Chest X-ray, PA view. Patient: 55 years old, sex M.
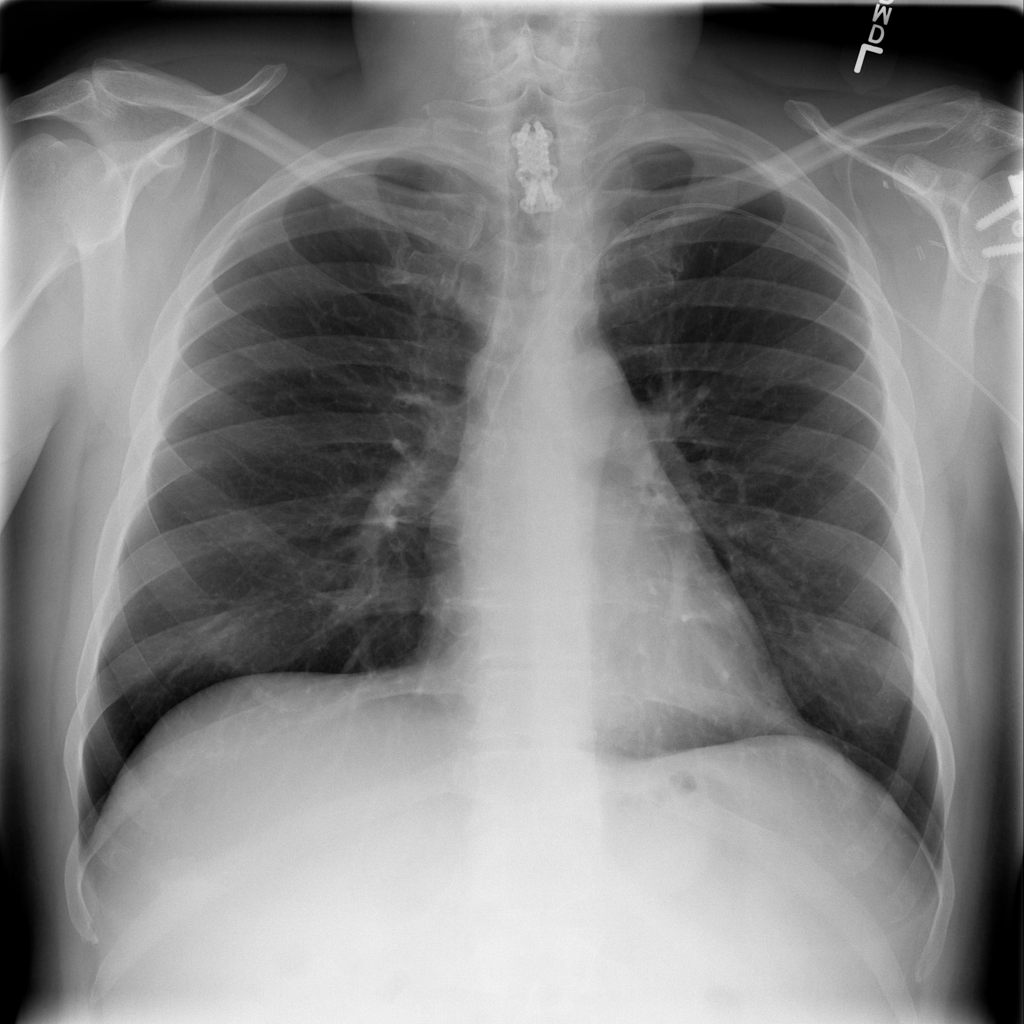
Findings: No Finding